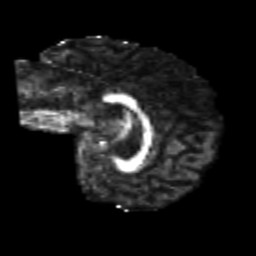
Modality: FA
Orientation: sagittal
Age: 24
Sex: female
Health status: healthy
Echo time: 0.074 s